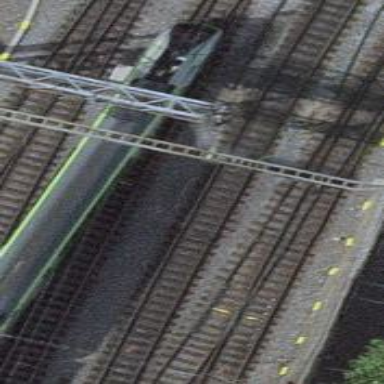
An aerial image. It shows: Single-track railway with electrified contact lines.